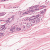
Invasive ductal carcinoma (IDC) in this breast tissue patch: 0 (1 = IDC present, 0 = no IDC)